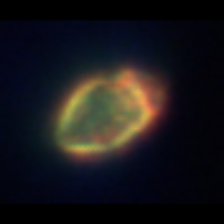
Taxon: Ciliates
Group: Other